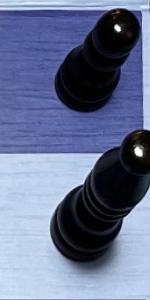
Label: Bishop_Black